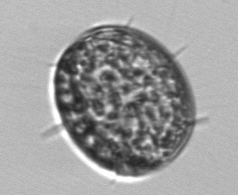
Label: Thalassiosira